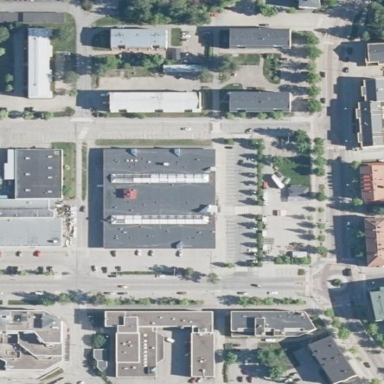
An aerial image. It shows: Retail building.